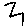
Label: zigzag